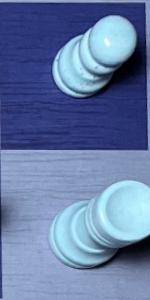
Label: Rook_White